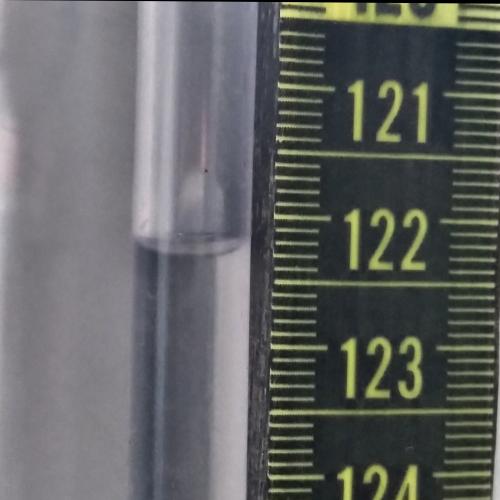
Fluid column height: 122.3 cm